Question: I've dug around a bit in the Eventkit/EventkitUI docs and couldn't find an answer. Does the iOS SDK provide a way to display the Calendar chooser view that the built-in Calendar app uses when you want to move an event to a different calendar? If not, what would be the best way to build that? How do I know which account each calendar is from? How do I display the little color dot? Are there any 3rd party libraries that provide something like this?
Thanks!
EDIT: Specifically I'm asking about this screen:

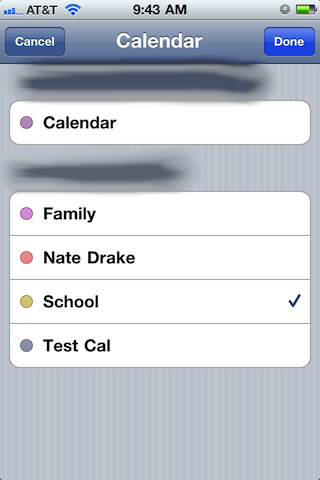
Answer: You don't get the UI for free, but you can get a list of the user's calendars with an <URL>.